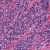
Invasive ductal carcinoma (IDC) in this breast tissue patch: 1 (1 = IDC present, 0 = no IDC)